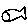
Label: fish